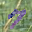
Label: 7